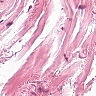
Metastatic tissue present: no